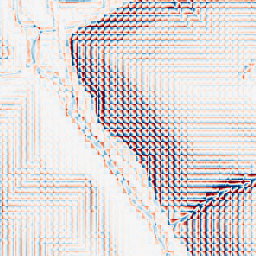
Category: wavelet
Decomposition family: wavelet_biorthogonal
Decomposition parameters: wavelet: bior1.3
level: 3
Upsampling method: sinc_hamming
Upsampling parameters: scale: 2
kernel_size: 16
Upsampling scale: 2